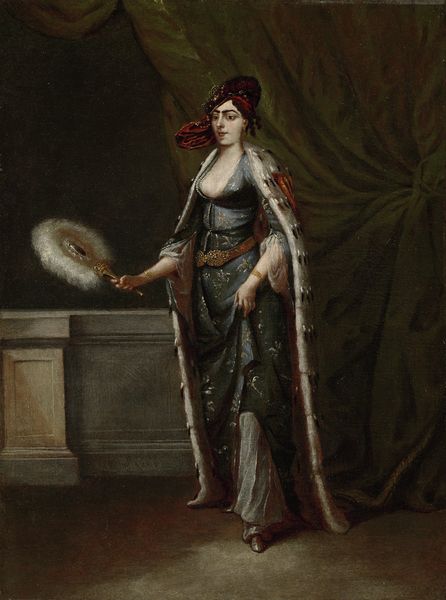
Titel: Turkse vrouw
Künstler: Jean Baptiste Vanmour
Standort: Amsterdam
Institution: Rijksmuseum
Schlagwörter: ausschnitt, frau, kleid, gürtel, hermelin, pelz, spiegel, vorhang, kopfbedeckung, armband